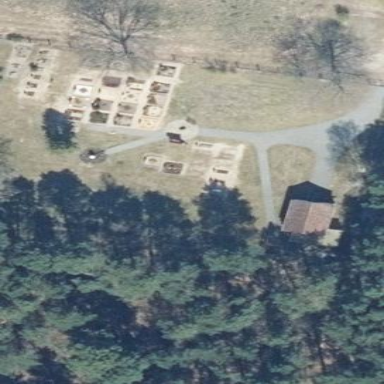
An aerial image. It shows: Grave yard.